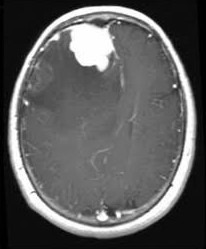
Label: meningioma